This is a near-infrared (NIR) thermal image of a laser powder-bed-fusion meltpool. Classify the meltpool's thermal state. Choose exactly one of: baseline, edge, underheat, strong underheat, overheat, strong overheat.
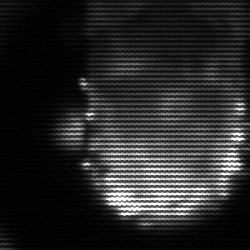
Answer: baseline